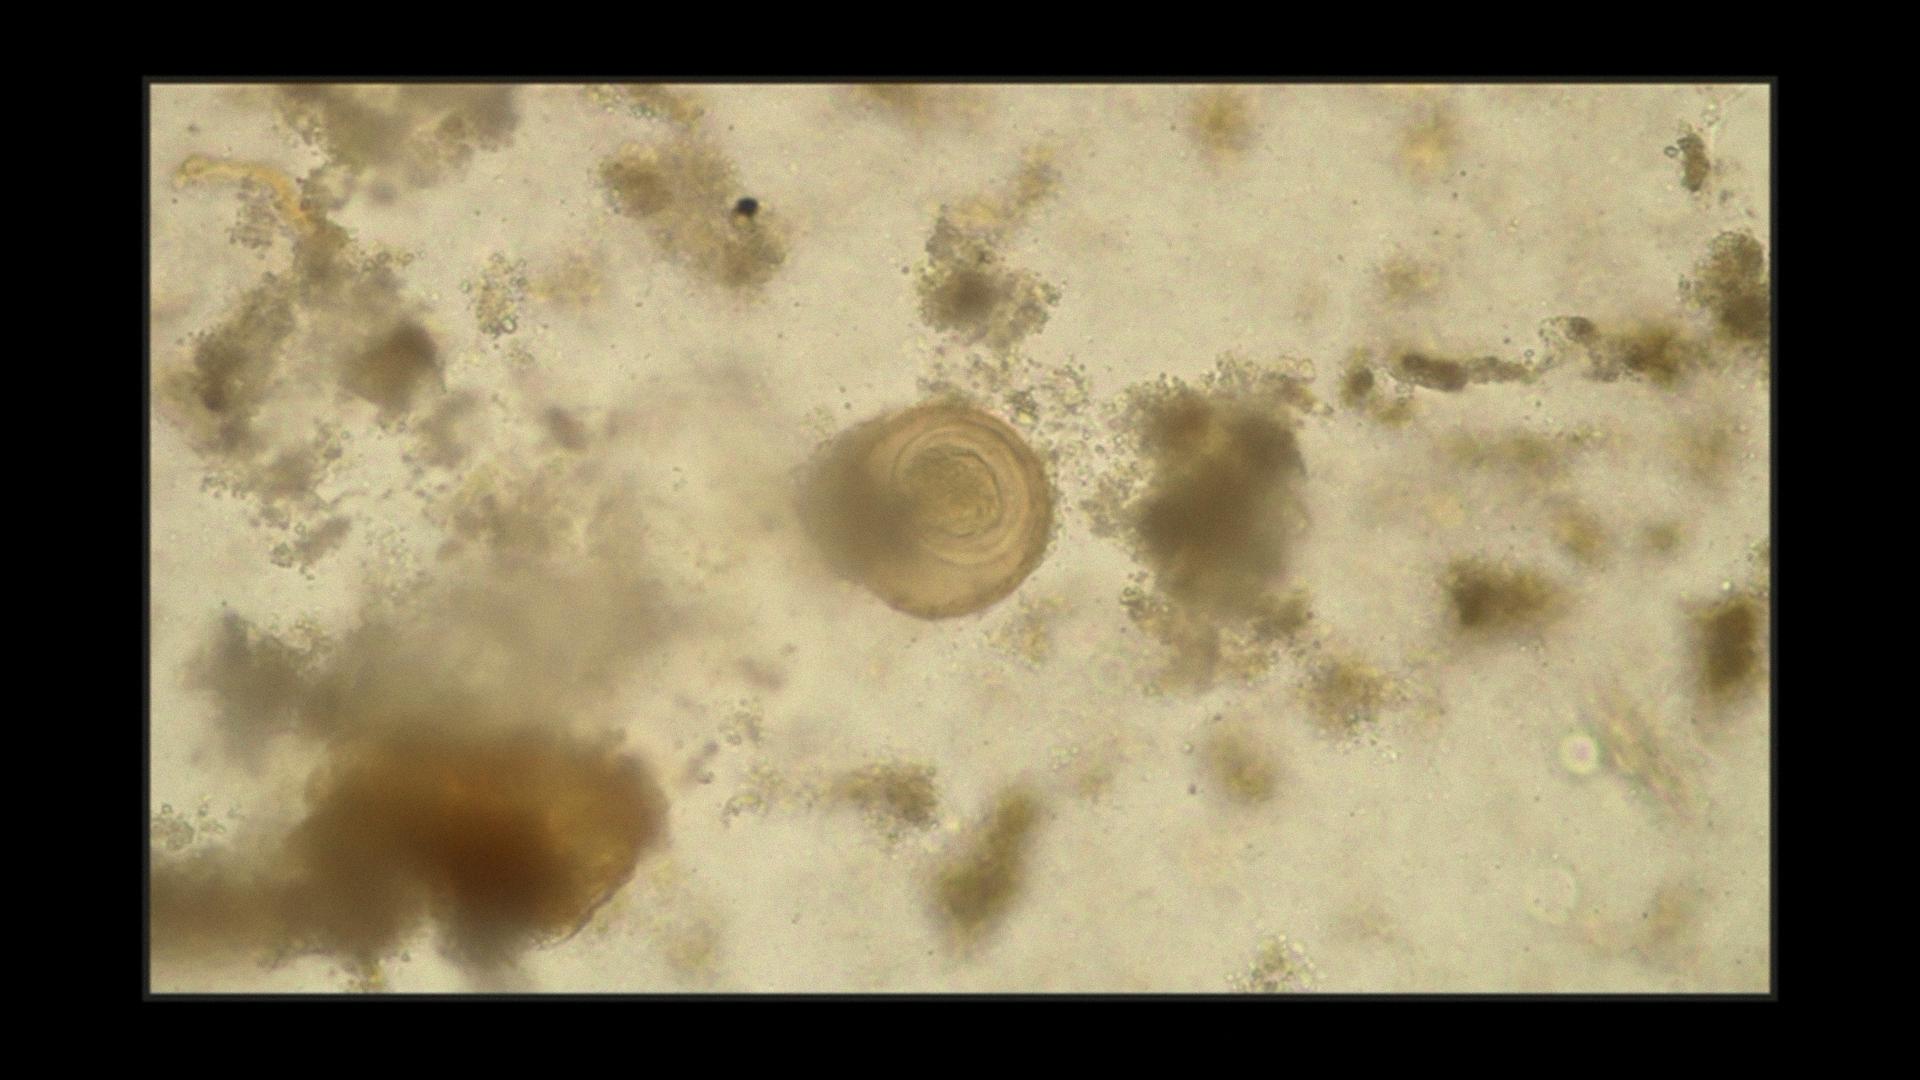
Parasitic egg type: Hymenolepis diminuta